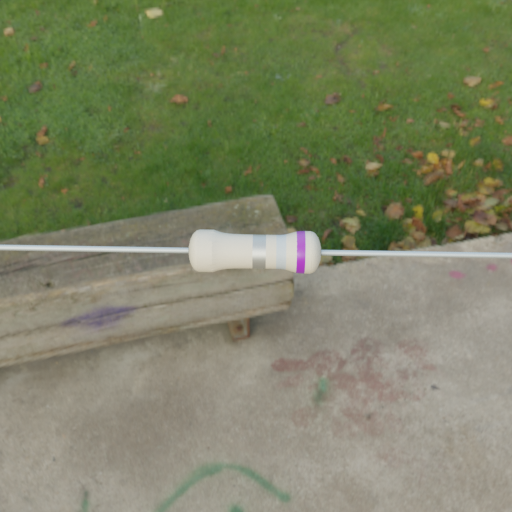
Resistor colour bands (in order): silver, silver, violet